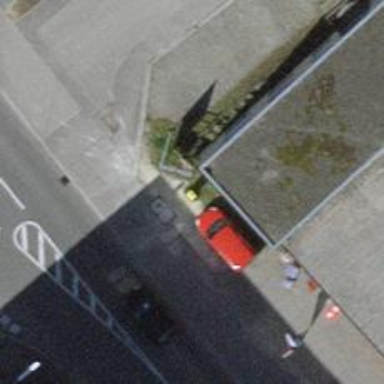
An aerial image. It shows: Post box.